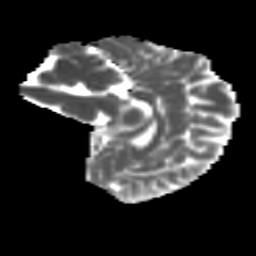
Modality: MD
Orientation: sagittal
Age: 10
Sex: female
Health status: ill
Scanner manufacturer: ge
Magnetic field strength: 3 T
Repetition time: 6.752 s
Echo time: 0.079 s